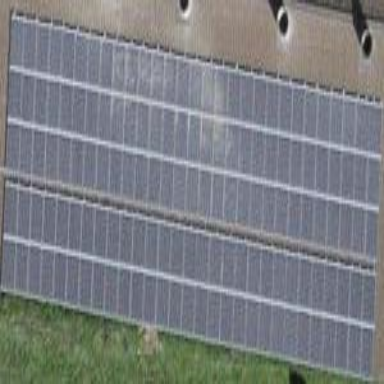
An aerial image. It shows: Solar power generator.